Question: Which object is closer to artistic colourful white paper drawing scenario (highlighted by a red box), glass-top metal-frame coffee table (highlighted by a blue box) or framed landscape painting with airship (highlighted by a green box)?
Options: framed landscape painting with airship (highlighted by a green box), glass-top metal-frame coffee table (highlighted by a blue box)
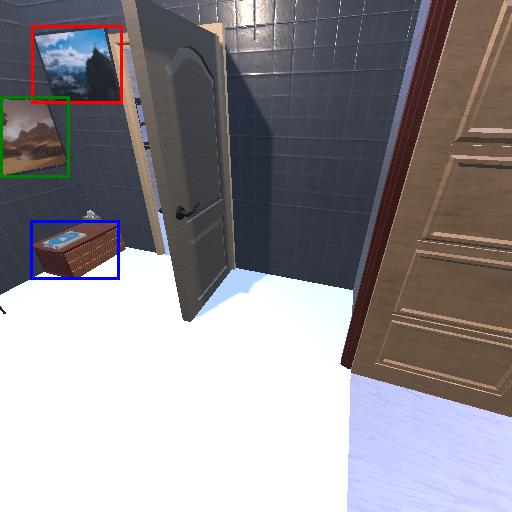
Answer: framed landscape painting with airship (highlighted by a green box)